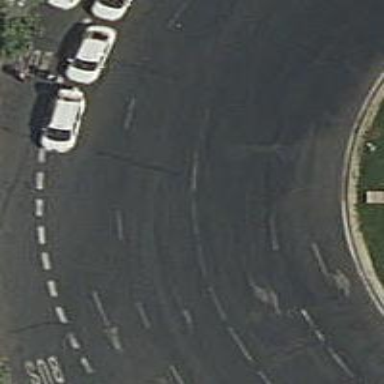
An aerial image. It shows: Primary highway with asphalt surface featuring circular junction.